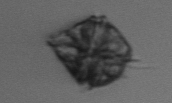
Label: Protoperidinium